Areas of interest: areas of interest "Soccer Field"
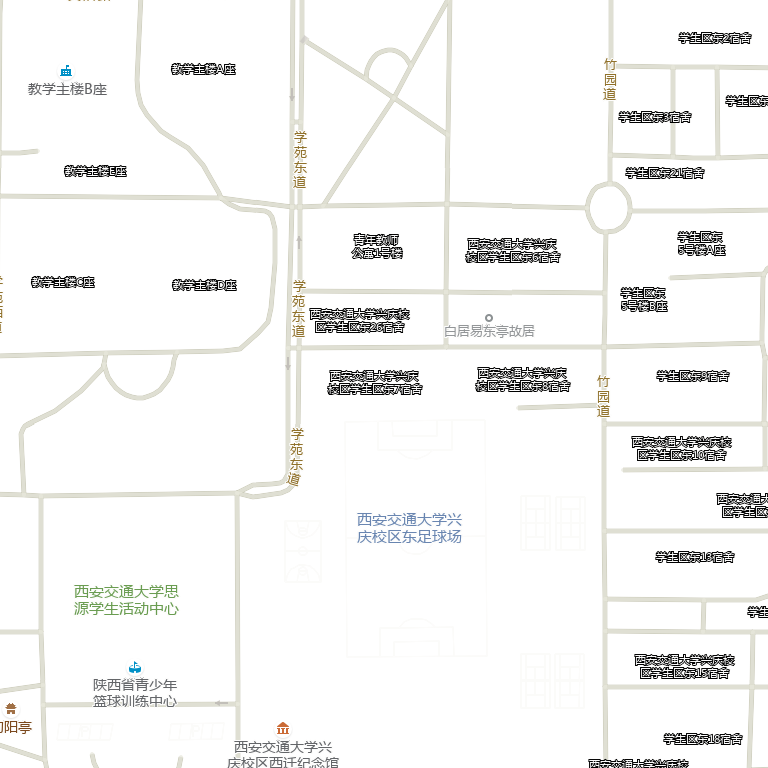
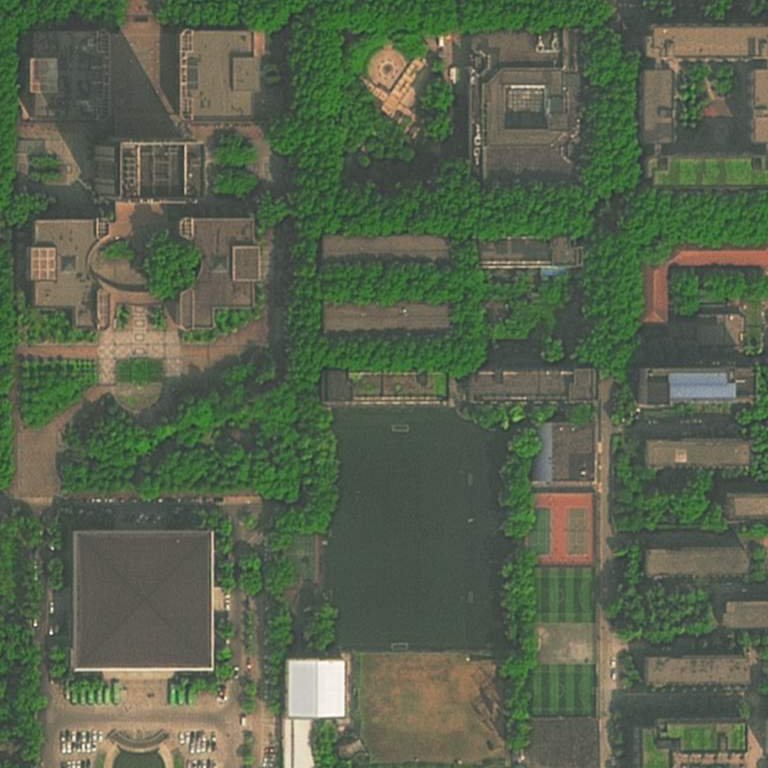